Field crop: tomato
Growth stage: 1
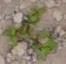
Species: portulaca